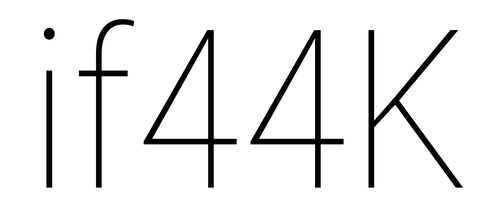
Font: Roboto_Condensed_Thin